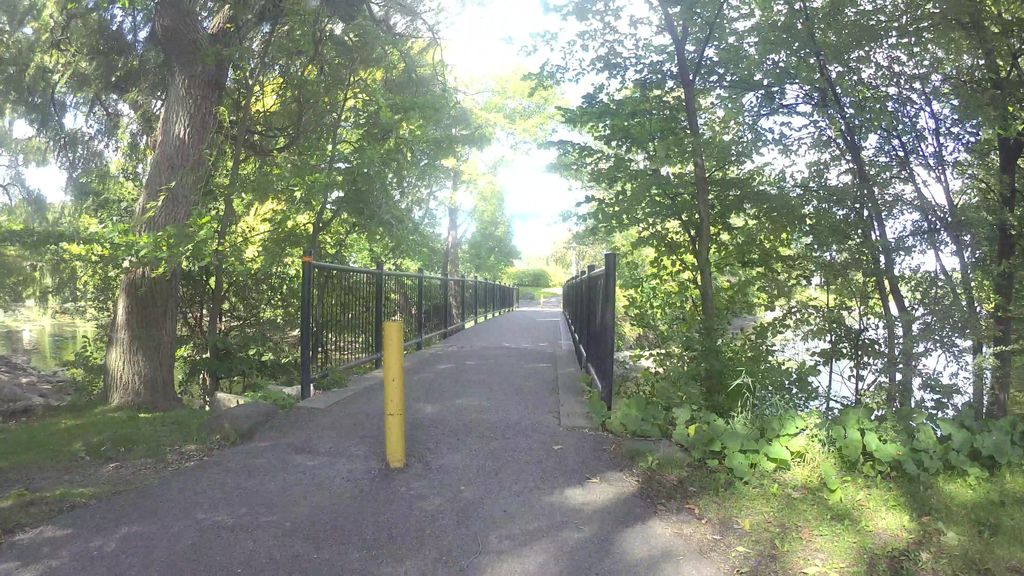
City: montreal